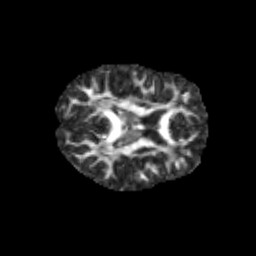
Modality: FA
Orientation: axial
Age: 10
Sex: female
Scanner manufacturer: siemens
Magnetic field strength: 3 T
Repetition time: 3.8 s
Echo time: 0.07 s